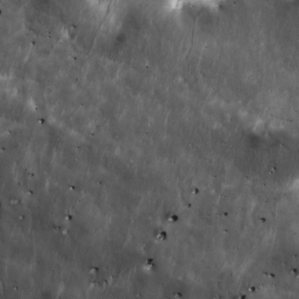
Label: non_frost